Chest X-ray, AP view. Patient: 24 years old, sex M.
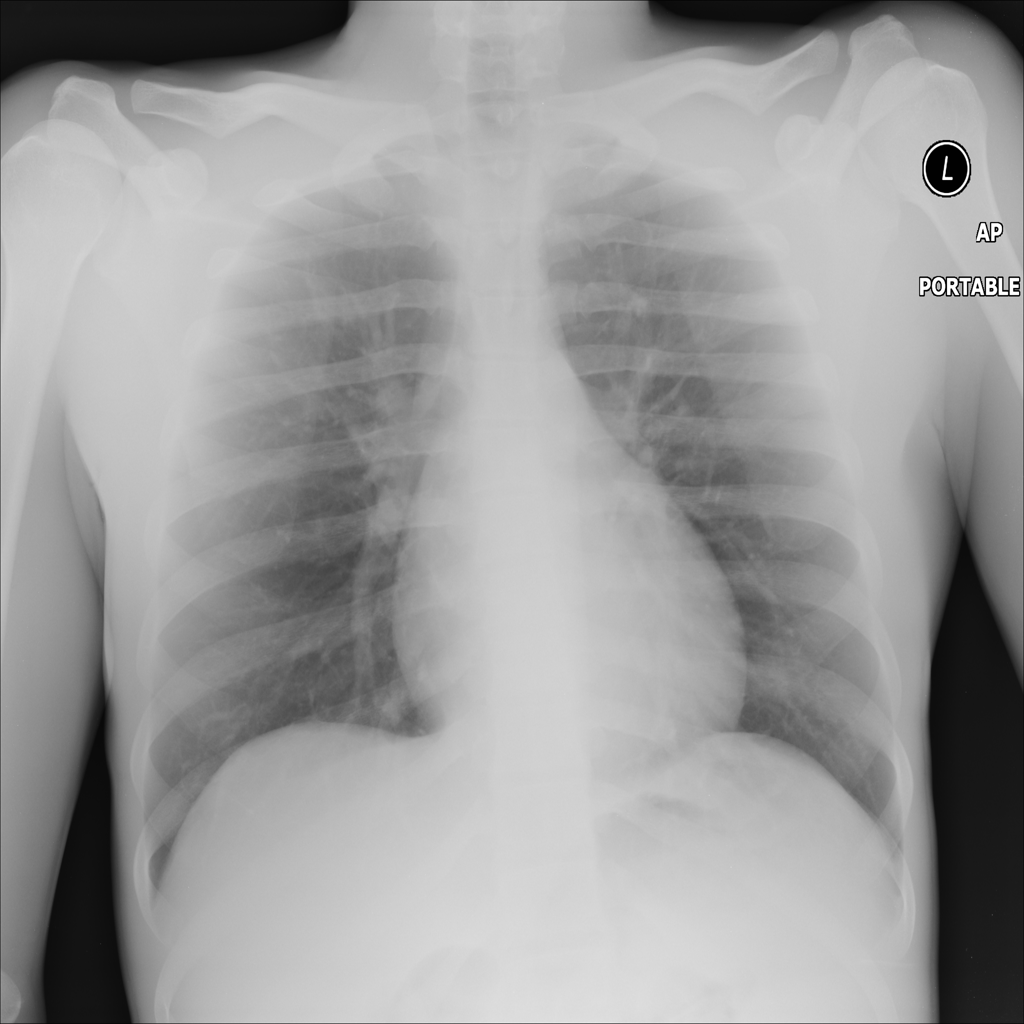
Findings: No Finding